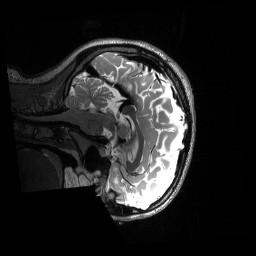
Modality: T2w
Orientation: sagittal
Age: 19
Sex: female
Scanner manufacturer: siemens
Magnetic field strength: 3 T
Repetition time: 3.2 s
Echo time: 0.563 s